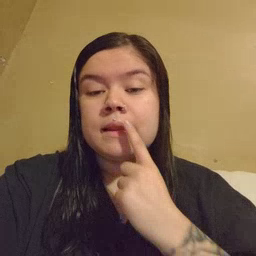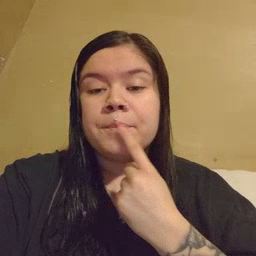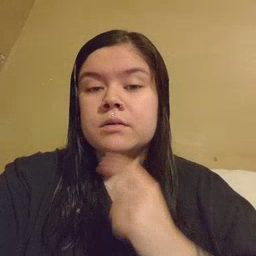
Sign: lips